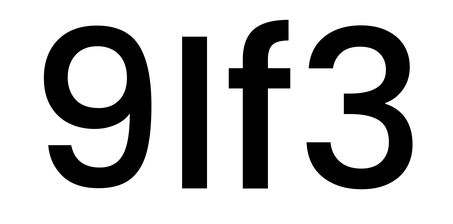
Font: Poppins-Medium